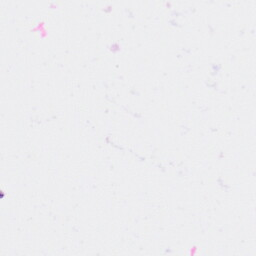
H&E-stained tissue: Kidney